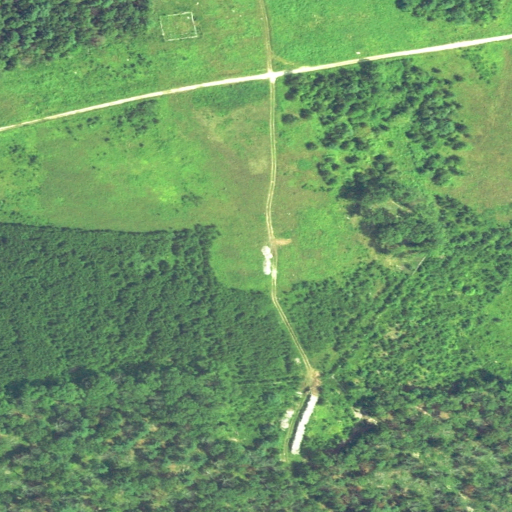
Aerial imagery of mountain in Rhode Island named Field Hill containing deciduous forest, shrub, open development, pasture, evergreen forest, mixed forest, medium intensity development, and grassland